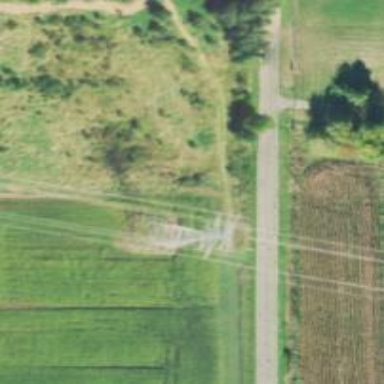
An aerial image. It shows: Lattice structure tower used for power distribution.